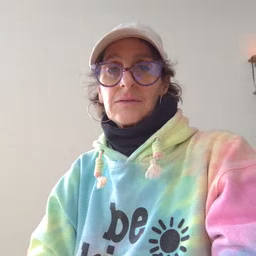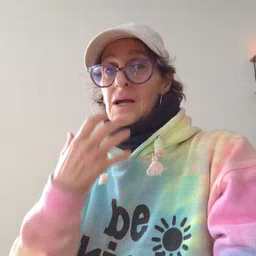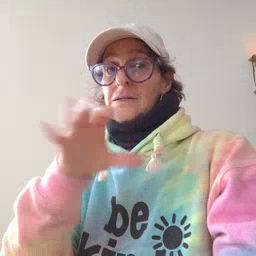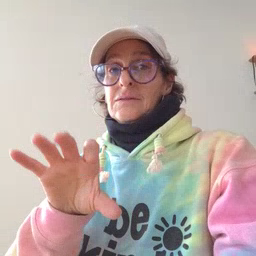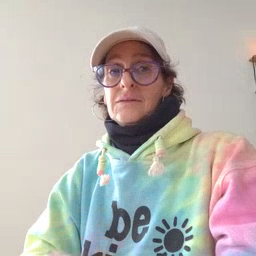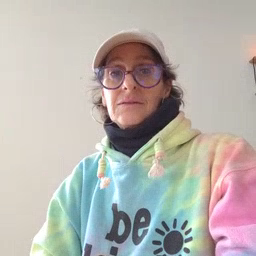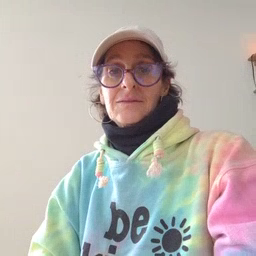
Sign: hot